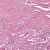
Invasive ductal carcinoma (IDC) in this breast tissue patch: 1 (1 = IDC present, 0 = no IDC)